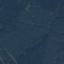
Land use / land cover class: Forest